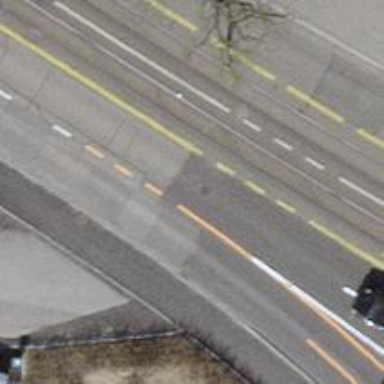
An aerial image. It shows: Secondary road with asphalt surface.